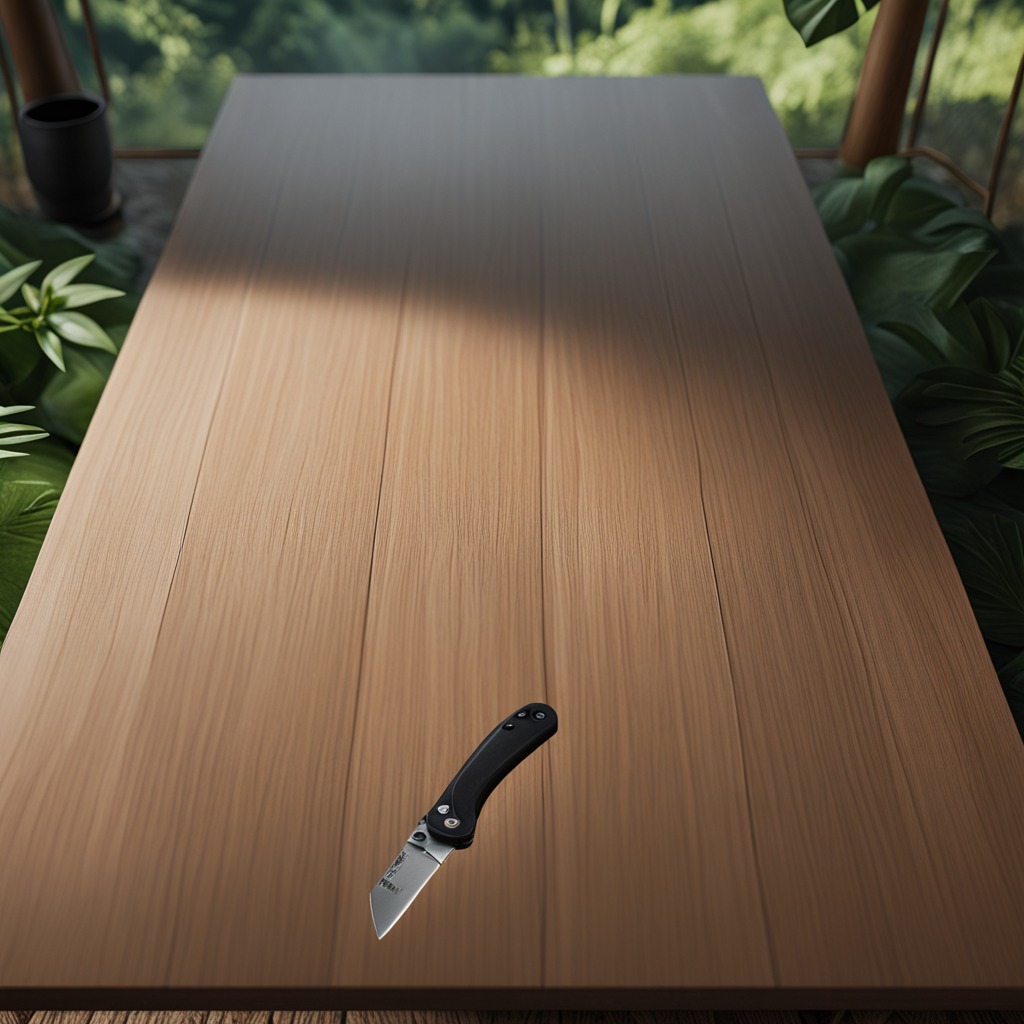
A utility knife is lying on a wooden table in a jungle field workshop tent.